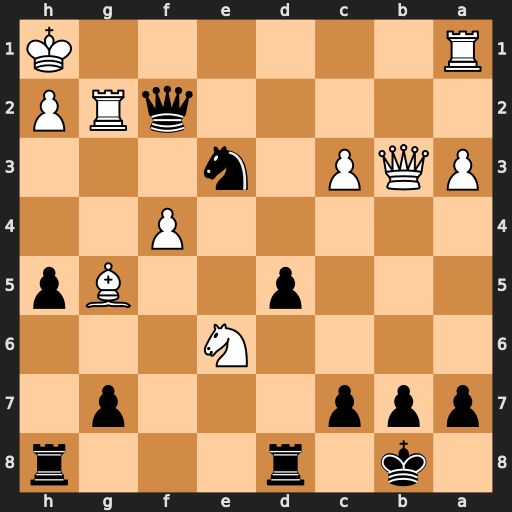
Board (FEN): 1k1r3r/ppp3p1/4N3/3p2Bp/5P2/PQP1n3/5qRP/R6K
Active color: b
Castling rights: -
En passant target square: -
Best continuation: Qxg2#